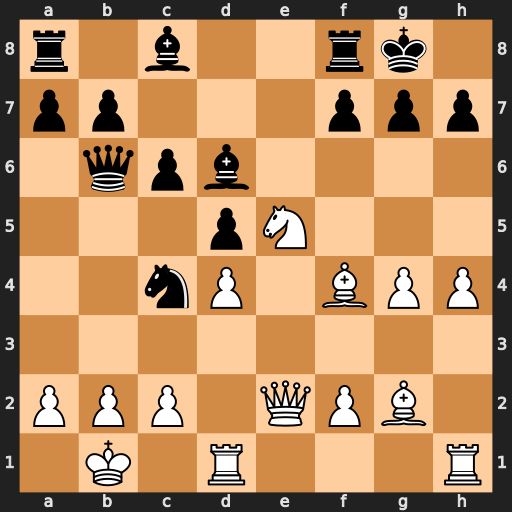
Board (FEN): r1b2rk1/pp3ppp/1qpb4/3pN3/2nP1BPP/8/PPP1QPB1/1K1R3R
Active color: w
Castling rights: -
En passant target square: -
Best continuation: Nxc4 dxc4 Bxd6